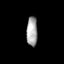
Tissue: prostate
Cell type: Epithelial cells
Senescence score: 0.3511
Nuclear area (px): 319
Mean DAPI intensity: 164.009